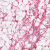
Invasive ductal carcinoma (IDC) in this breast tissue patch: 0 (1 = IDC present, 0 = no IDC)